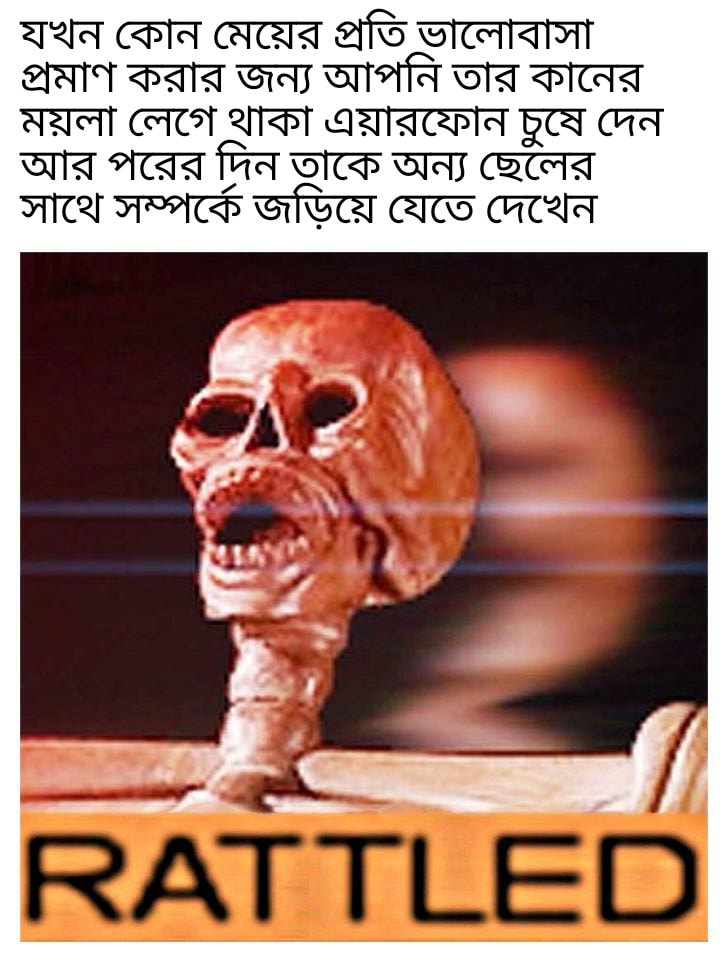
Caption: যখন কোন মেয়ের প্রতি ভালোবাসা প্রমাণ করার জন্য আপনি তার কানের ময়লা লেগে থাকা এয়ারফোন চুষে দেন আর পরের দিন তাকে অন্য ছেলের সাথে সম্পর্কে জড়িয়ে যেতে দেখেন       RATTLED
Label: hate